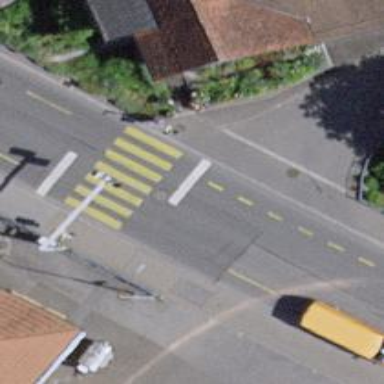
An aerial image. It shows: Road with traffic signals.